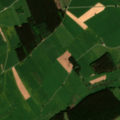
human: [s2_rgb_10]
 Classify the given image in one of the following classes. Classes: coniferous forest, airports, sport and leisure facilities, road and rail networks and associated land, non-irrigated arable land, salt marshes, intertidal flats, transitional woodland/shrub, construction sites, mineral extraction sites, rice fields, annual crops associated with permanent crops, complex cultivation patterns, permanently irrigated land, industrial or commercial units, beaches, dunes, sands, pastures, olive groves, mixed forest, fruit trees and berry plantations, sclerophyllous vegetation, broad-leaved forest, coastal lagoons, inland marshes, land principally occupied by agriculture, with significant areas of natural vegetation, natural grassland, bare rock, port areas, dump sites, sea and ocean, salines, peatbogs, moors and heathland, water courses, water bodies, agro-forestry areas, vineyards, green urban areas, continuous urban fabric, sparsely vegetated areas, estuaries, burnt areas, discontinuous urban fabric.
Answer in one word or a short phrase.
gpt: pastures, complex cultivation patterns, coniferous forest